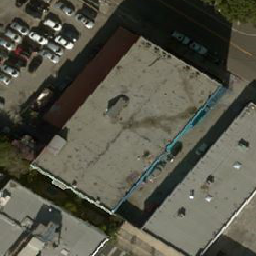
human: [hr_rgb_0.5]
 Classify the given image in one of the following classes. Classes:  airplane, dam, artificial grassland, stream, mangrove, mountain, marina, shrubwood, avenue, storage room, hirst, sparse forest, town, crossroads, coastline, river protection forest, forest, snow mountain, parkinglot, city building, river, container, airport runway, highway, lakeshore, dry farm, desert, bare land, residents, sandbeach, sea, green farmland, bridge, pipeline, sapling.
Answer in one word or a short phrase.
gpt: city building